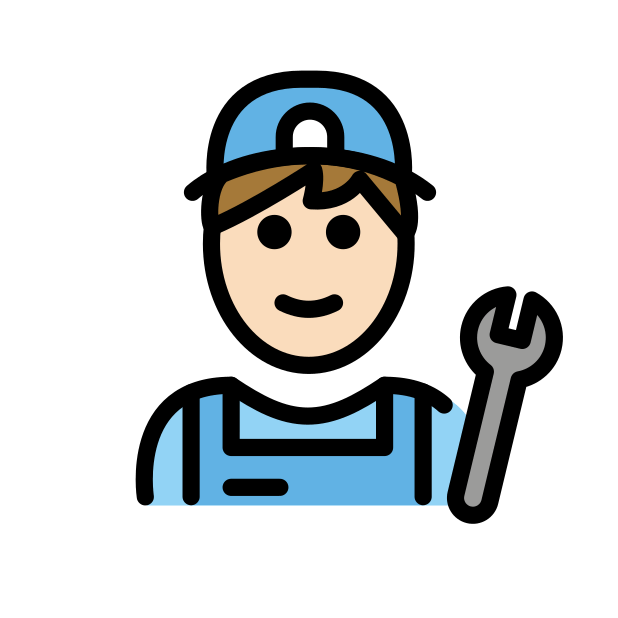
mechanic: light skin tone